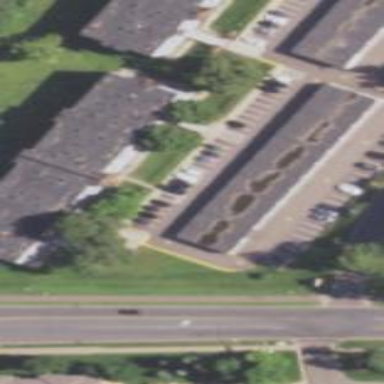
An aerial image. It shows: Group of garages.